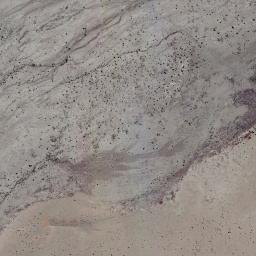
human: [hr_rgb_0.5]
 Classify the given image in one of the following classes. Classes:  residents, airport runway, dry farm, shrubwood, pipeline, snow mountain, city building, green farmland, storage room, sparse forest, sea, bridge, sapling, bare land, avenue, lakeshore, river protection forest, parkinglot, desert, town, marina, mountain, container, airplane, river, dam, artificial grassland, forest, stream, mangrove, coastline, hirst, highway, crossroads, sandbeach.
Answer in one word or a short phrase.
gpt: bare land